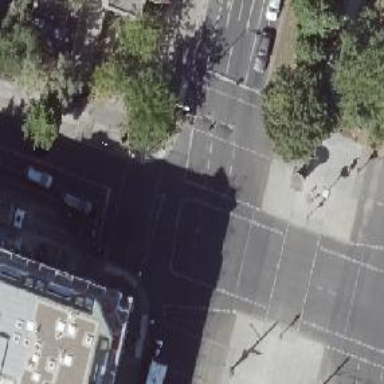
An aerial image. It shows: Crossing with traffic signals.